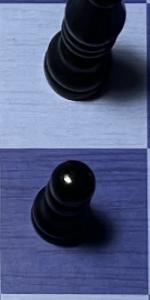
Label: Pawn_Black